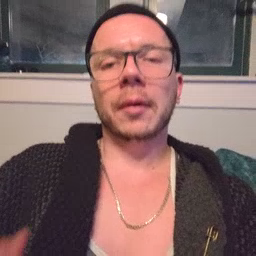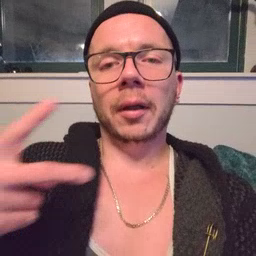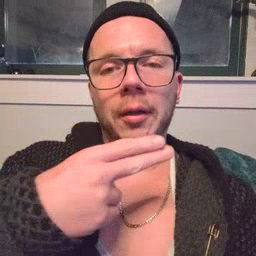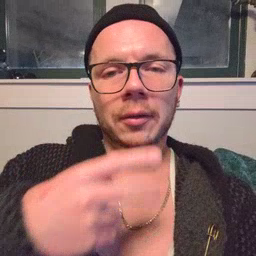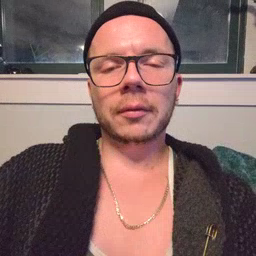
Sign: cut